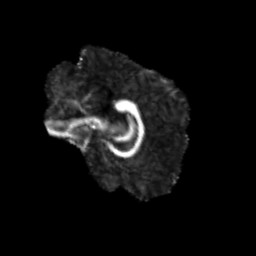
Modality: FA
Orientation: sagittal
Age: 28
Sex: female
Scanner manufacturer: siemens
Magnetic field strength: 3 T
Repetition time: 3.5 s
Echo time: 0.125 s